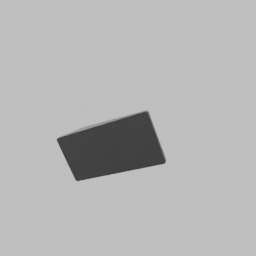
Label: furniture